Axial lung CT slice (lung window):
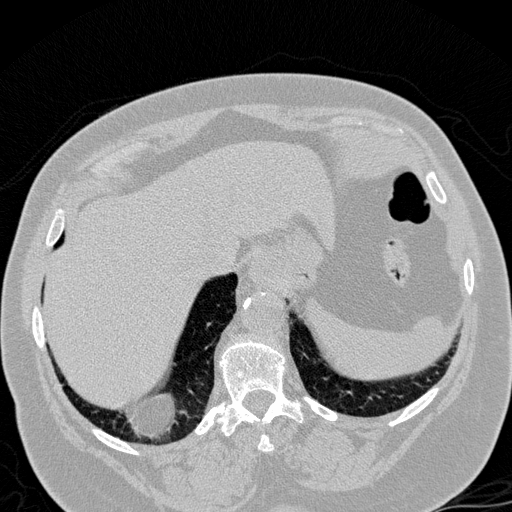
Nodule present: no